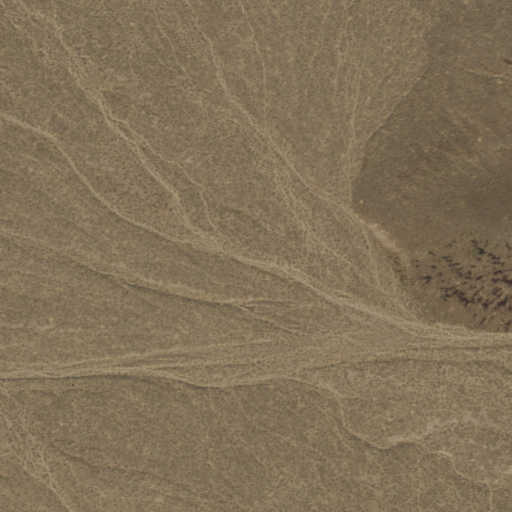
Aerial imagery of valley in Nevada named Granite Cañon containing only shrub